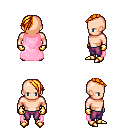
a pixel art fantasy rpg character, male body template, human, light skin, pink cape, magenta pants, light blonde long mohawk hairstyle, gold gloves, gold boots, four views (front, back, left, right), 2x2 character sprite sheet, small pixel art, hard edges, no anti-aliasing